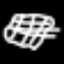
Label: diamond